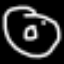
Label: donut